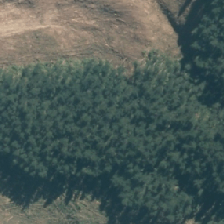
Land cover: harvested_forest